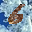
Label: 6